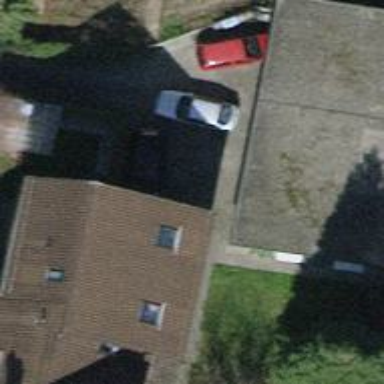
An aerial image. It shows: Group of garages.